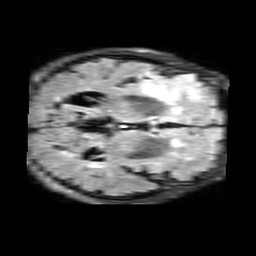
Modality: FLAIR
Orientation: axial
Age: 87
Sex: female
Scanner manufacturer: philips
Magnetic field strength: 3 T
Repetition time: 11 s
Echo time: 0.12 s